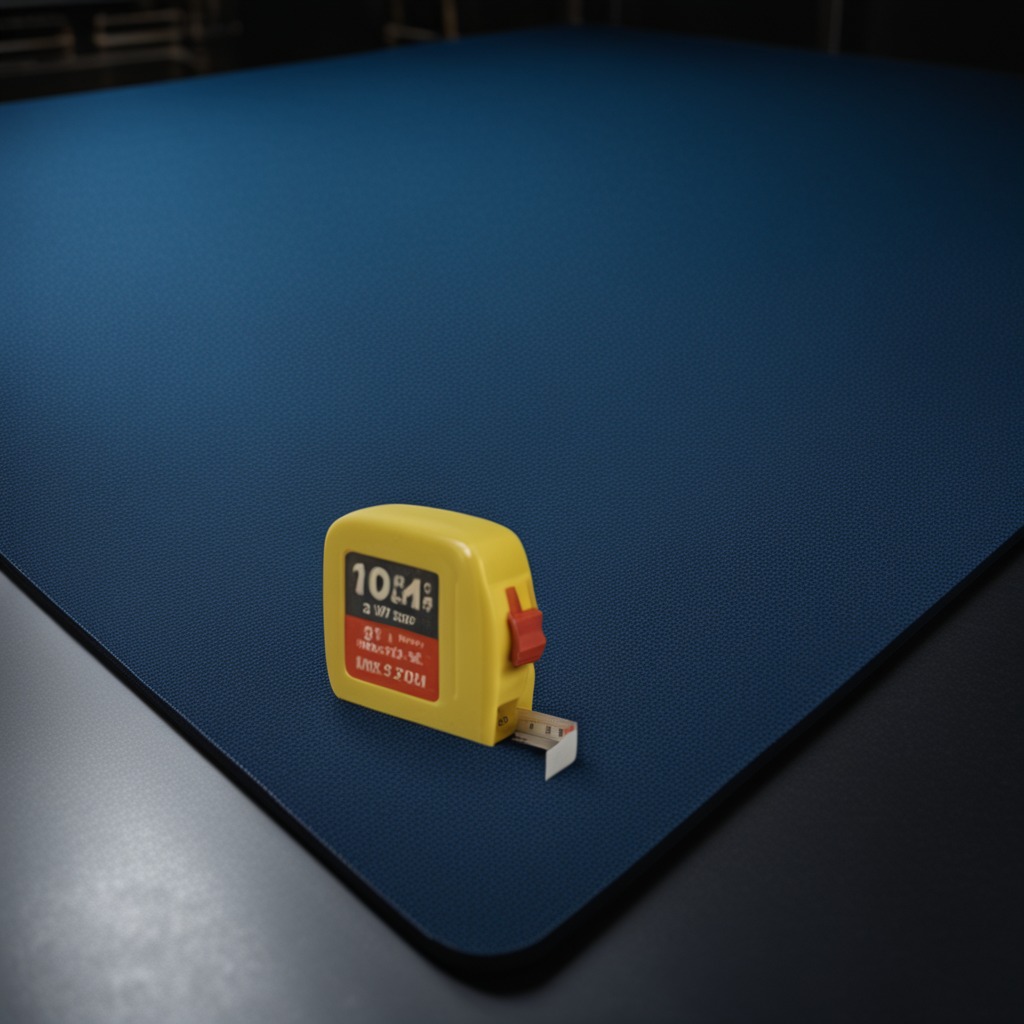
A measuring tape is lying on the clean granite tabletop covered with a blue rubber mat inside a workshop at night dim ambient light soft shadows worn but beneath the mat.